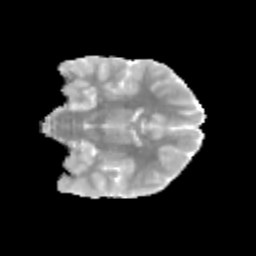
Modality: MD
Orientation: coronal
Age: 12
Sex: male
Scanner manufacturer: siemens
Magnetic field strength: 3 T
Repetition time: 3.8 s
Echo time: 0.07 s